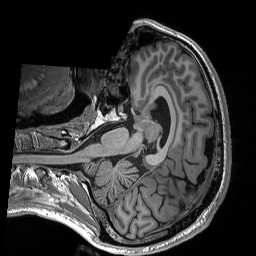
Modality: T1w
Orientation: axial
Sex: male